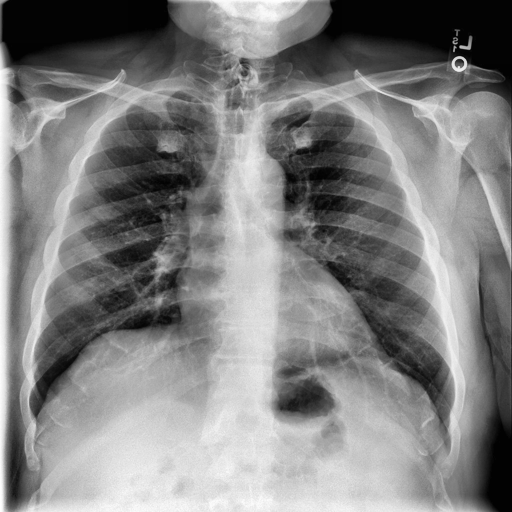
Finding: NORMAL